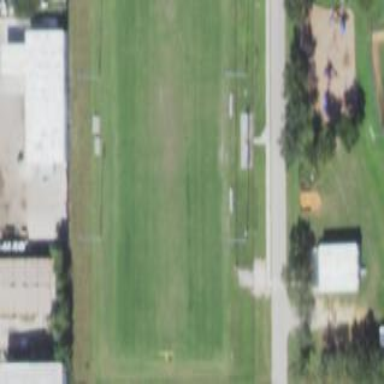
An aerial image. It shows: Grass pitch designated for American football.